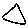
Label: triangle